Aerial crown-view tile of a tropical tree (Barro Colorado Island, Panama), acquired 20240716:
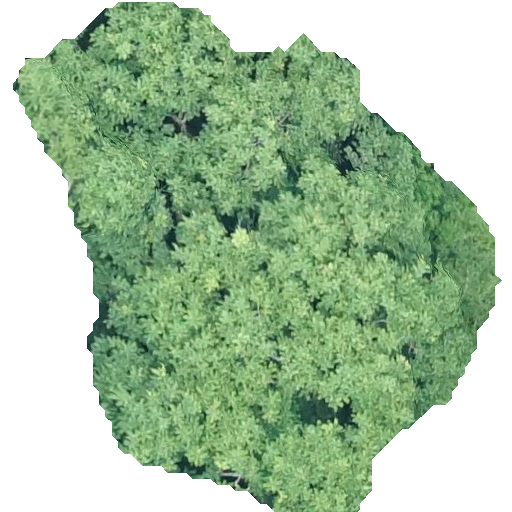
Species: Spondias radlkoferi
GBIF accepted scientific name: Spondias radlkoferi
Crown area: 253.864 m²